【题型】填空题　【知识点】平面几何　【难度】easy
由于四边形不具有稳定性，所以求四边形面积公式需要有限制条件. 我们将四个点在圆上的四边形称为圆内接四边形，圆内接四边形具有对角互补的性质. 印度数学家婆罗摩笈多发现了圆内接四边形的面积公式为 $S = \sqrt{(p-a)(p-b)(p-c)(p-d)}$，其中 $a, b, c, d$ 分别为圆内接四边形的 4 条边，$p = \frac{a+b+c+d}{2}$，与海伦公式有类似之处. 已知圆内接四边形 $ABCD$ 中，$AB=6, BC=8, CD=10, \cos \angle ADC = \frac{3}{7}$，则四边形 $ABCD$ 的面积为\underline{\qquad\qquad}.
【解答】
【答案】 $24\sqrt{10}$

【分析】 连接 $AC$，利用余弦定理得到 $AD$ 的长，再利用圆内接四边形的面积公式即可得到答案.

【详解】 连接 $AC$，

因为在圆内接四边形 $ABCD$ 中，$AB=6, BC=8, CD=10, \cos \angle ADC = \frac{3}{7}$，

所以 $\cos \angle ABC = -\frac{3}{7}$，

在 $\triangle ABC$ 中，由余弦定理得 $AC^2 = AB^2 + BC^2 - 2AB \cdot BC \cdot \cos \angle ABC = 100 + \frac{36 \times 8}{7}$，

在 $\triangle ADC$ 中，$AC^2 = AD^2 + DC^2 - 2AD \cdot DC \cdot \cos \angle ADC = AD^2 + 100 - \frac{60}{7} AD$，

$\therefore AD^2 + 100 - \frac{60}{7} AD = 100 + \frac{36 \times 8}{7}$，即 $7AD^2 - 60AD - 288 = 0$，

解得 $AD = 12$ 或 $-\frac{24}{7}$（舍去），则 $p = \frac{6+8+10+12}{2} = 18$，

所以圆内接四边形的面积 $S = \sqrt{(18-6)(18-8)(18-10)(18-12)} = 24\sqrt{10}$.

故答案为：$24\sqrt{10}$.
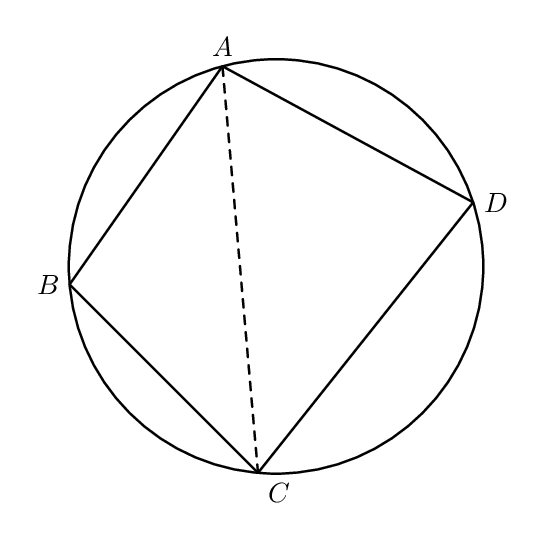